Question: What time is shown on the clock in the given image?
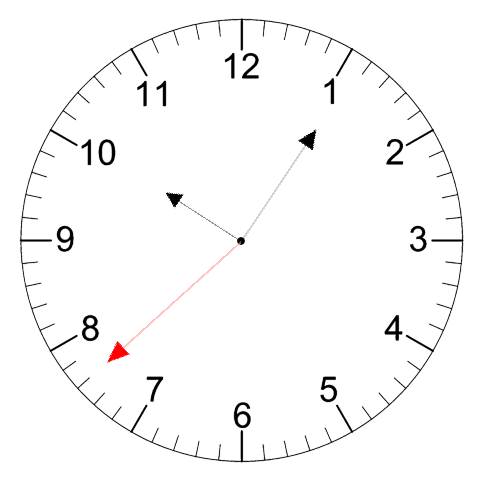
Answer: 10:05:38